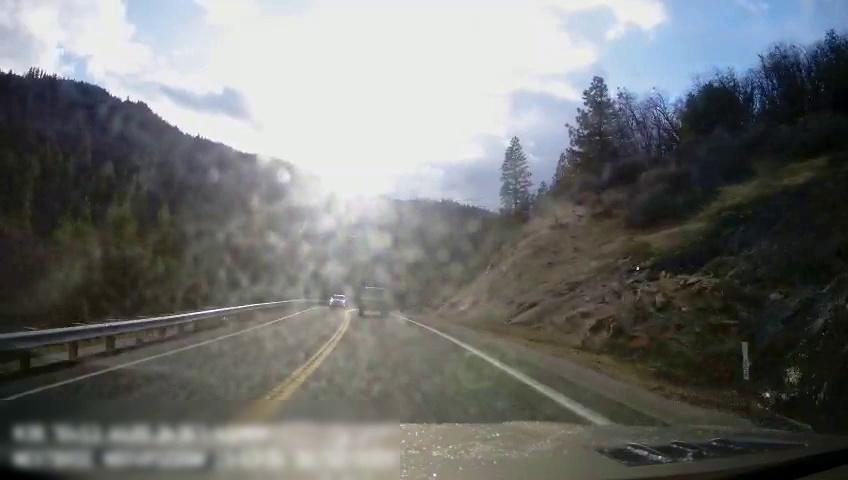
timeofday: Day
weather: Sunny
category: Drivable Space
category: Vehicles | SUV
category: Vehicles | Truck
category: Lanes | Current Lane
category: Lanes | Current Lane
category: Lanes | Alternate Lane